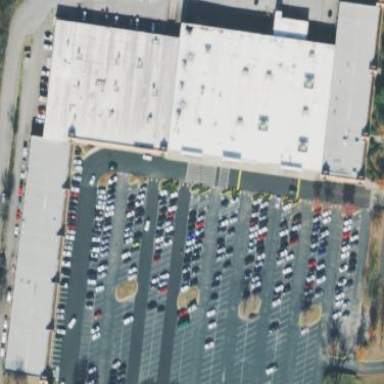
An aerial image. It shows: Retail building.